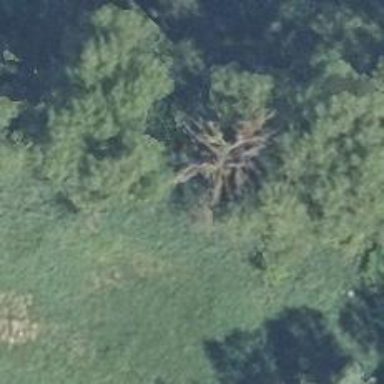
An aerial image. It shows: Broadleaved tree with lush foliage.